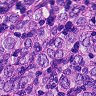
Metastatic tissue present: yes